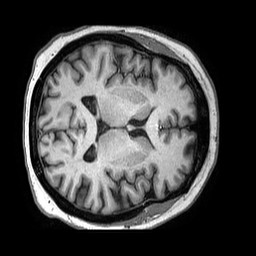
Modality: T1w
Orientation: axial
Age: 34
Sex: female
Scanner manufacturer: philips
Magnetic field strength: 3 T
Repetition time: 0.006757 s
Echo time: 0.00305 s